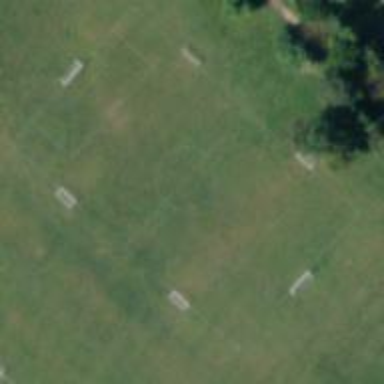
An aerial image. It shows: Soccer pitch with grass surface for leisure and sports.